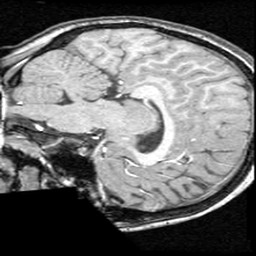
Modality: T1w
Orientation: sagittal
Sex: female
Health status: ill
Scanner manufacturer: ge
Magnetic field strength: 1.5 T
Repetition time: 21 s
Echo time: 0.008 s